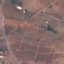
Land use / land cover: PermanentCrop